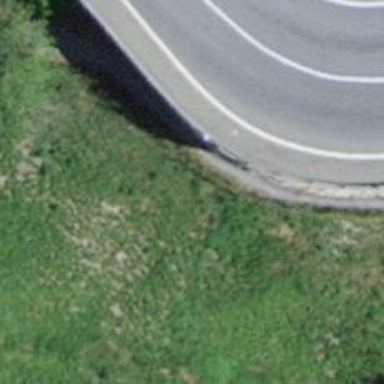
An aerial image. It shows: Guard rail.